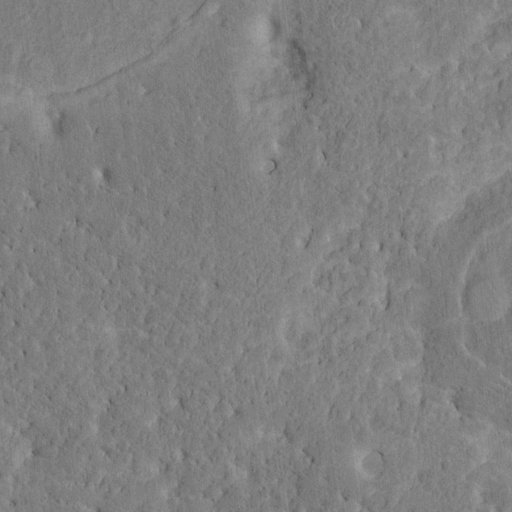
Classes present: Background